Question: Although lots of people have asked this question and I have gone through many of them but unable to fix my issue. I think its simple but unfortunately I am stuck here.
I am able to hit my listener externally but not getting from IPN simulator. Getting the following error

any help is highly appreicated.
cheers!
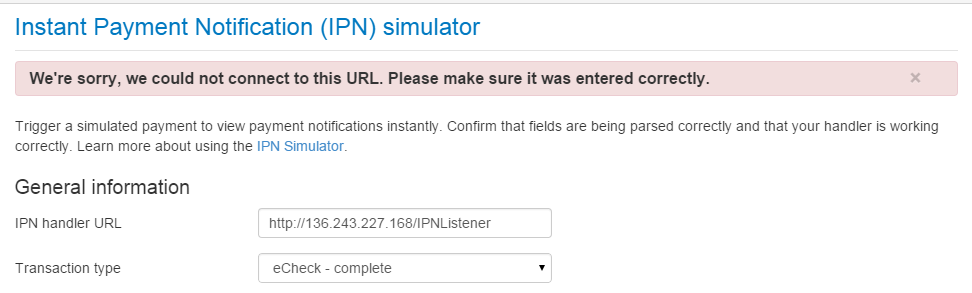
Answer: Using a "raw" IP address in the target URL appears to be prevented by PayPal's IPN simulator; I've been testing it out and it seems that the simulator will only send a request if you use a domain name in place of the IP address.
So, instead of an address like 'http://1.2.3.4/test.php', if you have a domain name, you can set an 'A' or 'AAAA' record on the domain name to point to your IP address, and then replace the "naked" part of the URL - the '1.2.3.4' - with the domain name, like 'stackoverflow.com', so you'd end up with 'http://stackoverflow.com/test.php', which still should send you to the same endpoint as you were previously attempting to send the request to.
It's odd that this restriction would be in place, it could possibly be a bug that PayPal overlooked since I can't find any documentation on the subject, but that's one way to get around the restriction.